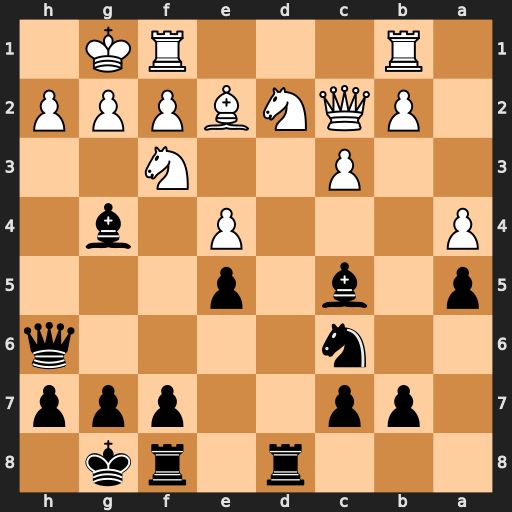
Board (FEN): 3r1rk1/1pp2ppp/2n4q/p1b1p3/P3P1b1/2P2N2/1PQNBPPP/1R3RK1
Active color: b
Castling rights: -
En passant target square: -
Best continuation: Rxd2 Qxd2 Qxd2 Nxd2 Bxe2